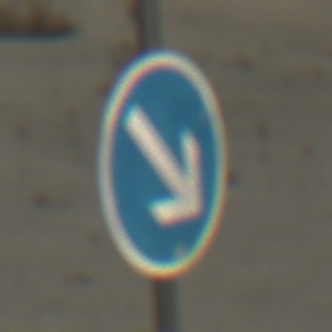
Verkehrszeichen: VorgeschriebeneVorbeifahrtRechts
Umgebung: Outdoor, Beach
Tageszeit: MorningAfternoon
Wetter: PartlyCloudy
Licht: Natural
Jahreszeit: NotSpecified
Kontrast: HighContrast